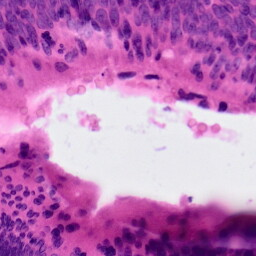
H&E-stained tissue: Colon